Question: I'm stuck on two problems involving a Zedgraph.
I need to make it behave like a plotter. I have achieved this by setting the min and max value on the X scale when I need to update (the values are already in the graph, its a simulation).
Now the problem is when I activate the real time functionality sometimes(most of the time actually) the last label isn't drawn, I suspect because it doesn't fit in the pane. Is there any way to force the last label to draw (at the red circle, see image)?

On to my second problem; Sometimes when the min and max scale are updated, the label lines(the lines in the yellow box, see image) shift a little to the right or left, same thing happens when I pan through the graph. This also causes the gridlines (dotted lines in the graph) to move, I would like to have those lines fixed on the same position.
Hope to find an answer, else I think I'll just use another graph library. Maybe any of you could point me to a good alternative with support for this kind of functionality. Though I absolutely love the zoom/pan features of zedGraph, not to mention the usefull functions in the context menu.
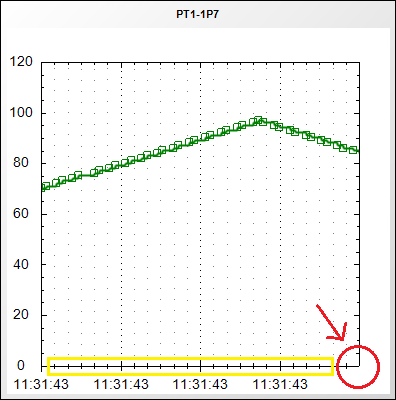
Answer: I have found the solution, the problems were caused by the same issue. The date values I was using to set the scale contained miliseconds, this caused the scale to move just a little causing the label to disappear of the pane. I removed the miliseconds from the timestamp and now the graph is 'stable', meaning the scales don't move. And the last label is always drawn.